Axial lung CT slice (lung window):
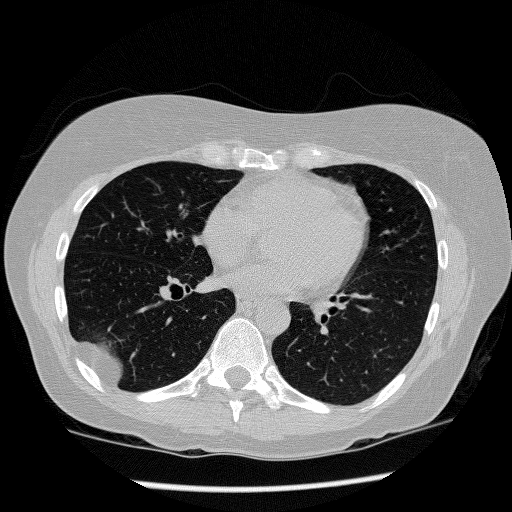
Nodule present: no